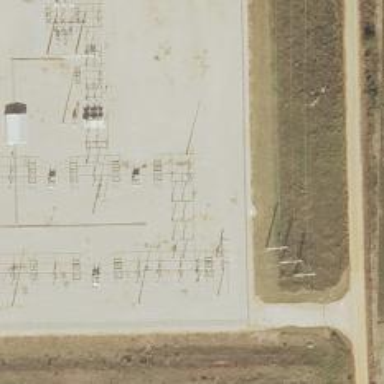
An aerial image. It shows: Switch used for power control.